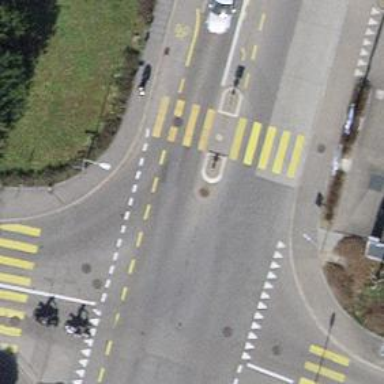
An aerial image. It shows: Uncontrolled crossing with traffic calming island.